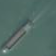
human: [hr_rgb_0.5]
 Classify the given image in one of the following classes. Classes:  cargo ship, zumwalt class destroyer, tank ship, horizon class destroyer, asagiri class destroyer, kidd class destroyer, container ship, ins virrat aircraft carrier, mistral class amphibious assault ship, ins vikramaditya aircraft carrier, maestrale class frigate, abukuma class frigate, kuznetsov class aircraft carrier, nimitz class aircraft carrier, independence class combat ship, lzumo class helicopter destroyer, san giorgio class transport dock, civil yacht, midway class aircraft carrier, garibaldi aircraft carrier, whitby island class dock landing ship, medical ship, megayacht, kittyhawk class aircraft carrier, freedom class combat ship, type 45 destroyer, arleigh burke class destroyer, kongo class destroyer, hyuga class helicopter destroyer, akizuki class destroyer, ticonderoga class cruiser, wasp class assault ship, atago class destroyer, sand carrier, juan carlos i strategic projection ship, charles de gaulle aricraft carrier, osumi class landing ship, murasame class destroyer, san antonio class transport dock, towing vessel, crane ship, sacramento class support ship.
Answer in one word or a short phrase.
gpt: Sand carrier